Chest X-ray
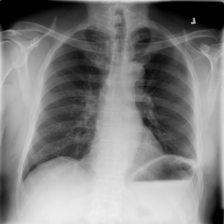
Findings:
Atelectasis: negative
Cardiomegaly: negative
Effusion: negative
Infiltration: positive
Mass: negative
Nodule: negative
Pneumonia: negative
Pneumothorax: negative
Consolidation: negative
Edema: negative
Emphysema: negative
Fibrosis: negative
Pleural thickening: negative
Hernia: negative